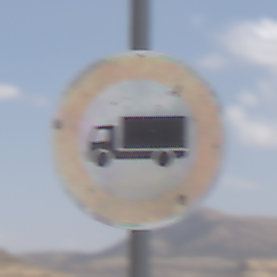
Verkehrszeichen: VerbotFuerKraftfahrzeugeUeberDreiKommaFuenfTonnen
Umgebung: Outdoor, Nature
Tageszeit: Midday
Wetter: PartlyCloudy
Licht: Natural
Jahreszeit: NotSpecified
Kontrast: HighContrast